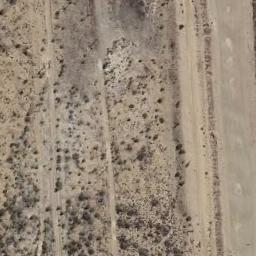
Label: chaparral